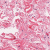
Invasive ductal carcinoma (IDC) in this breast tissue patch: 0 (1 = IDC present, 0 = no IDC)